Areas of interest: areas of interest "Business office"
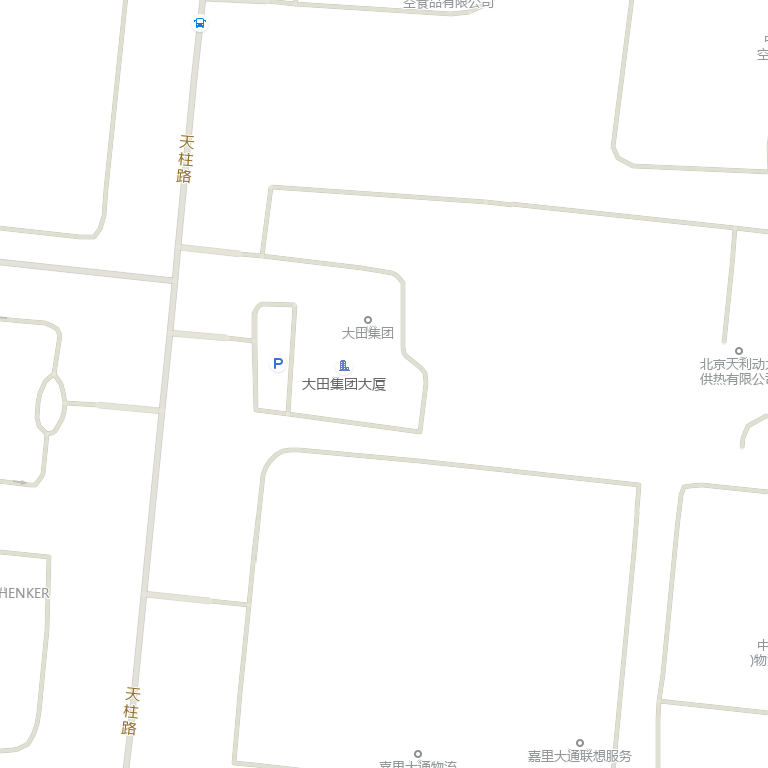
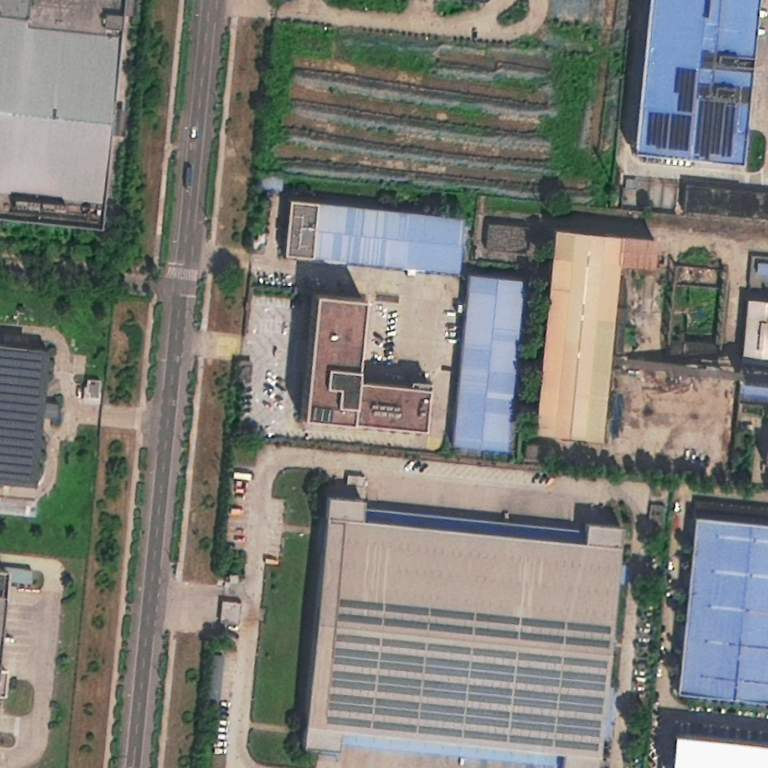